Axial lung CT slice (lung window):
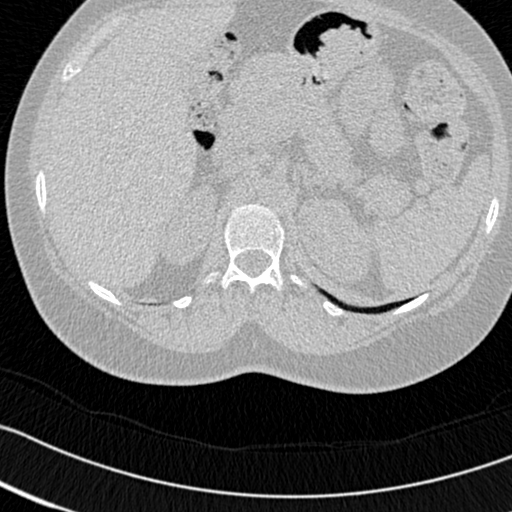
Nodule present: no